Question: I'm trying to implement the <URL> CSS grid in my website.
As an example, let's say I'm using a grid with 10 columns. The text on the far left is '<h1>', and the text on the far right is '<h3>'. At the moment, the distance between the '<h1>' and the button is 2.5 columns, whereas the distance between the button and the '<h3>' is 3 columns.

Is there anyway to make those two distances equal? If not, is the lack of precision just a price to pay for the convenience of the grid?
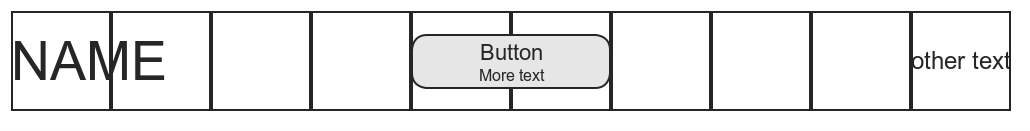
Answer: This isnt really different form not using a grid.... Youre essentially setting the dimensions of the box. If you text doesnt fill the box then it doesnt fill it.
If you want them equal distance apart then put them all in one grid block and float them all left or inline them with equal padding or margin.